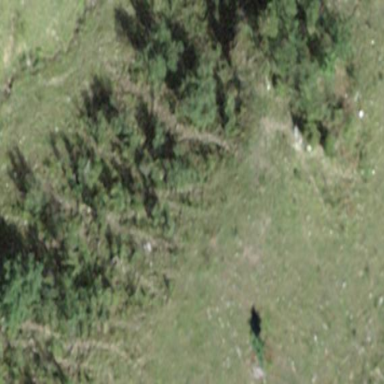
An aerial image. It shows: Forest area.